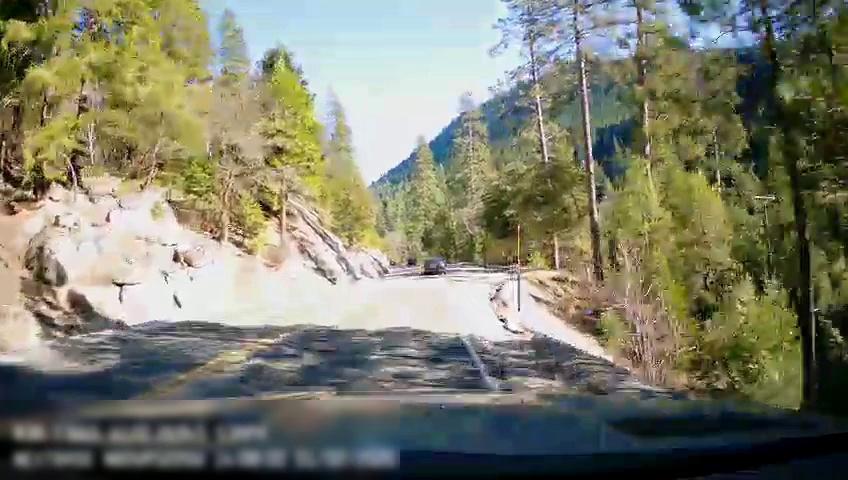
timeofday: Day
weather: Sunny
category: Drivable Space
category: Vehicles | Car
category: Lanes | Opposite Lane
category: Lanes | Current Lane
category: Lanes | Current Lane